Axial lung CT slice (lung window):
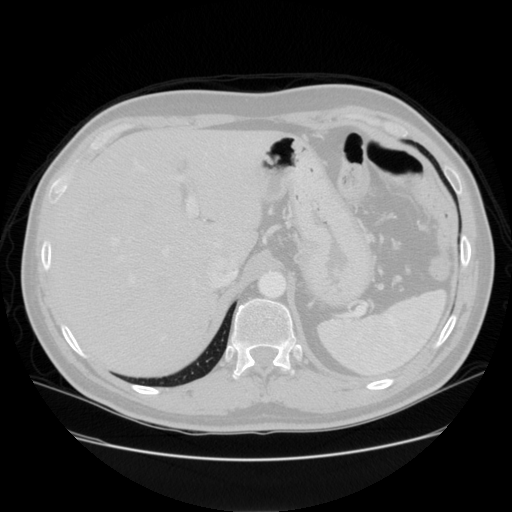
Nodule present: no